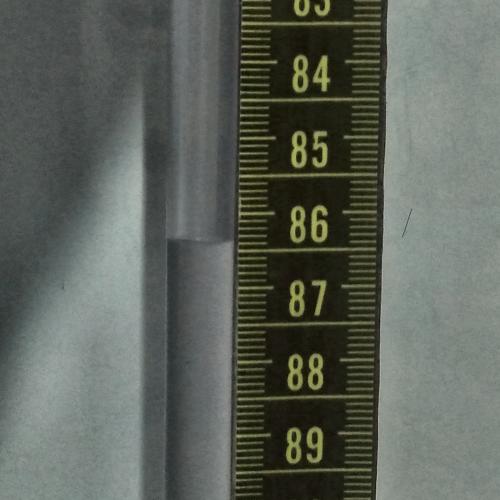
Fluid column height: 86.4 cm